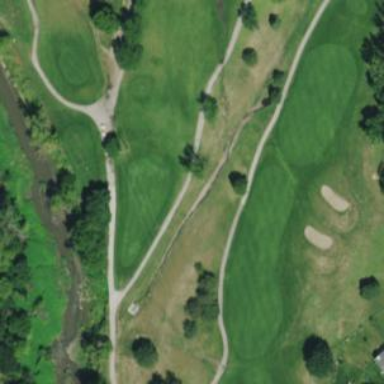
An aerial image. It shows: Well-maintained golf cart path.